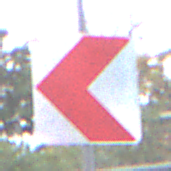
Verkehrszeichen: RichtungstafelnInKurvenKleinRechts
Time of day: MorningAfternoon
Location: Outdoor (Urban)
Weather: Overcast
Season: NotSpecified
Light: Natural